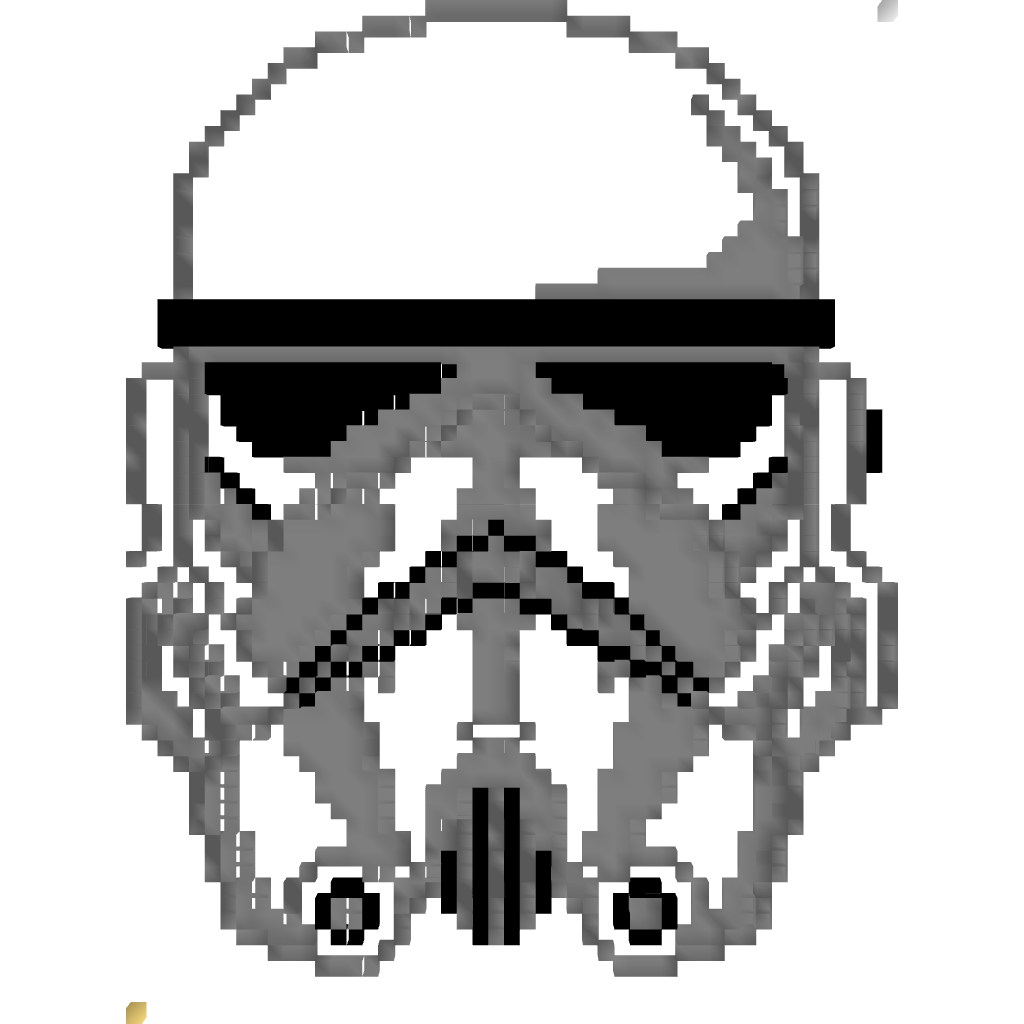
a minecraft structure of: Storm Trooper bad low quality